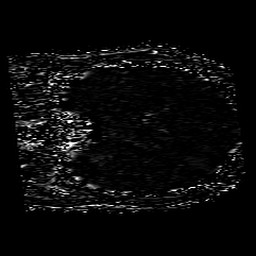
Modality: SWI
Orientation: coronal
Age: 36
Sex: female
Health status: ill
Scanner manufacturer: philips
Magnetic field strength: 3 T
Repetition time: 0.031 s